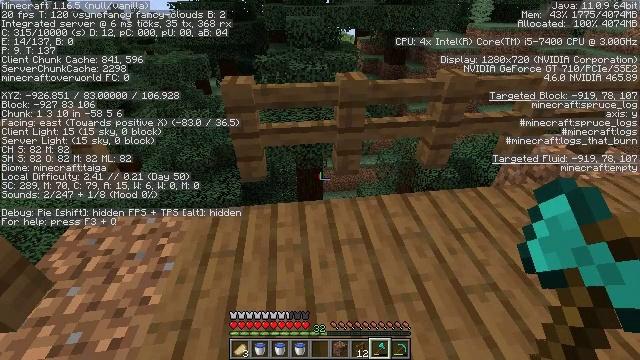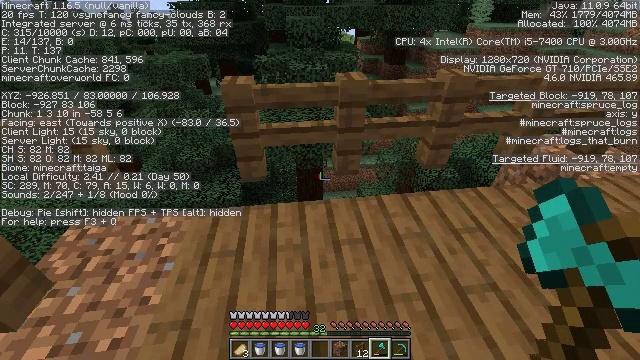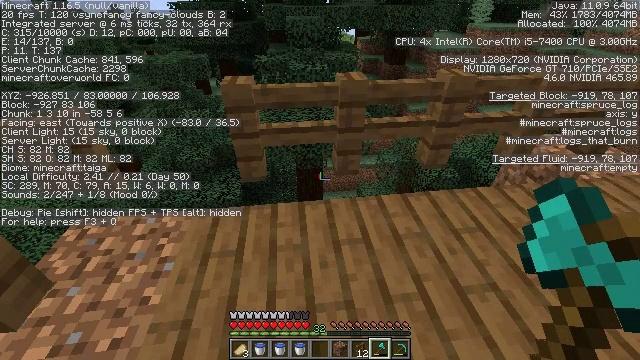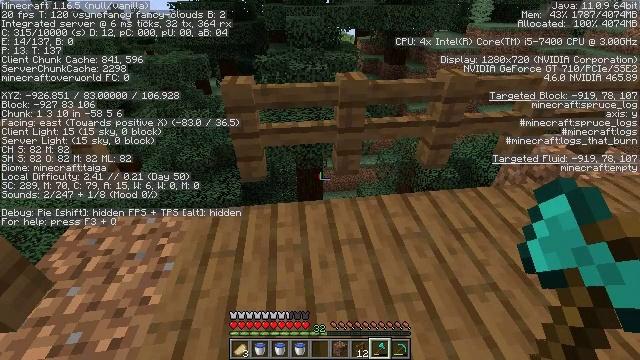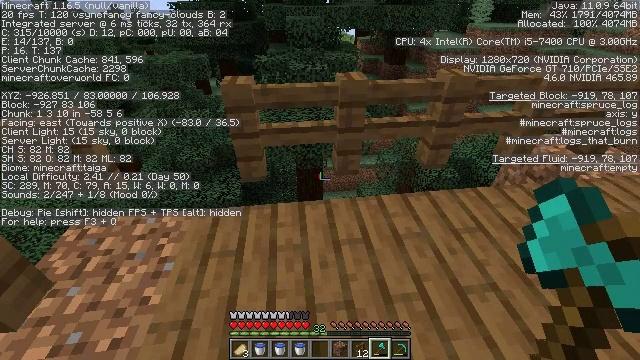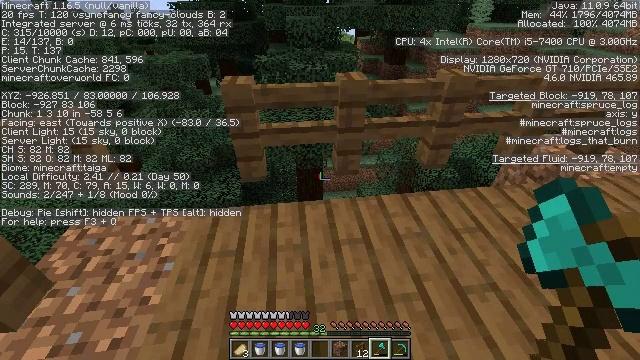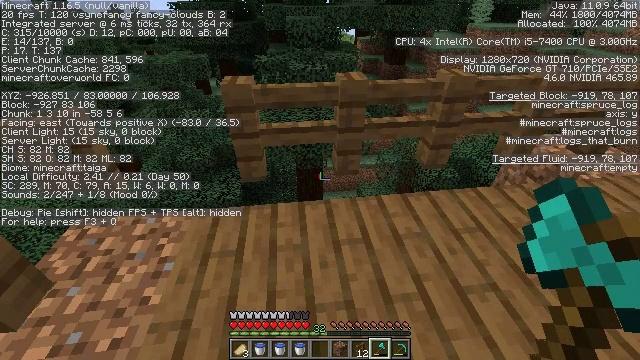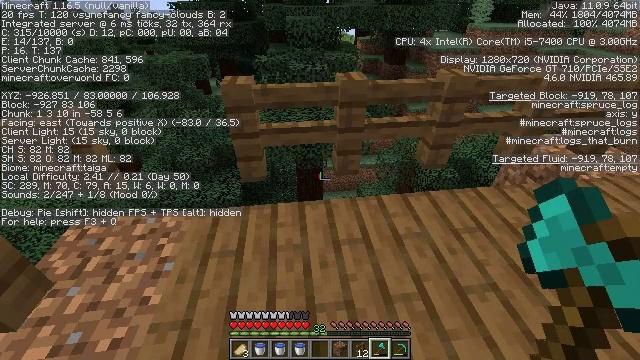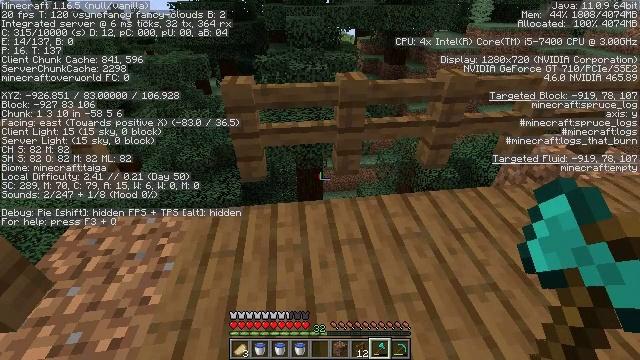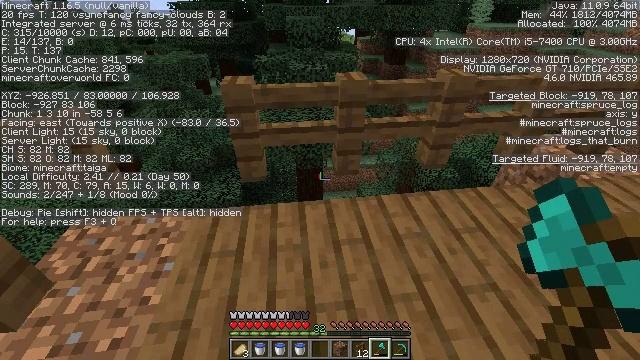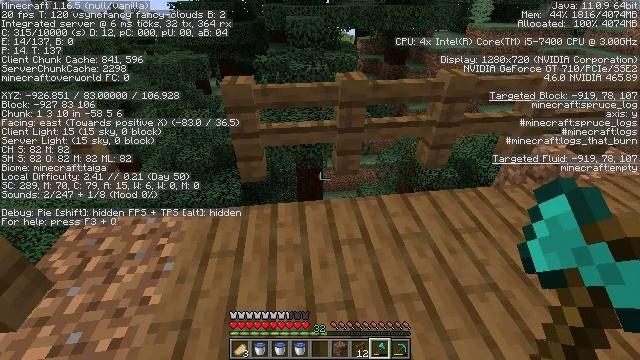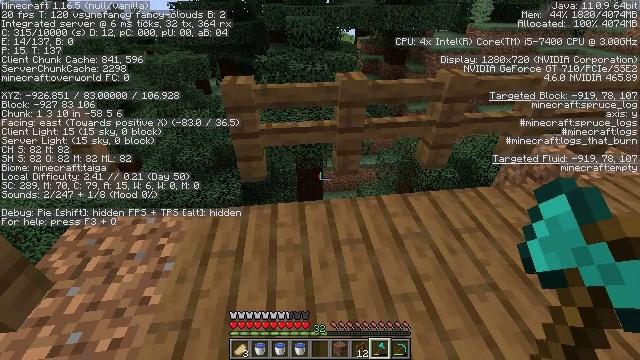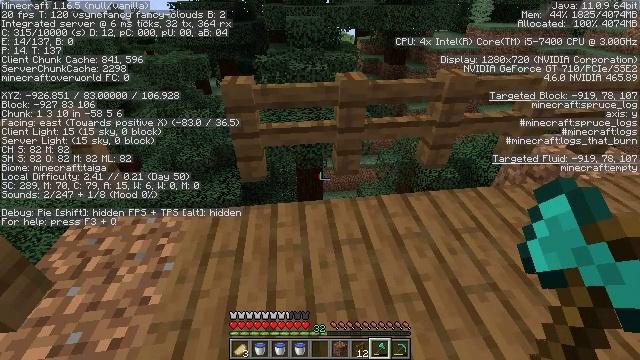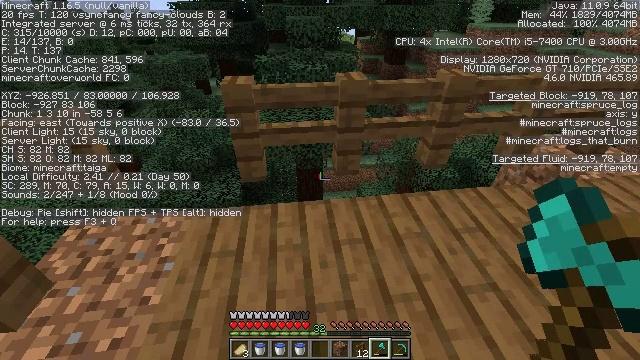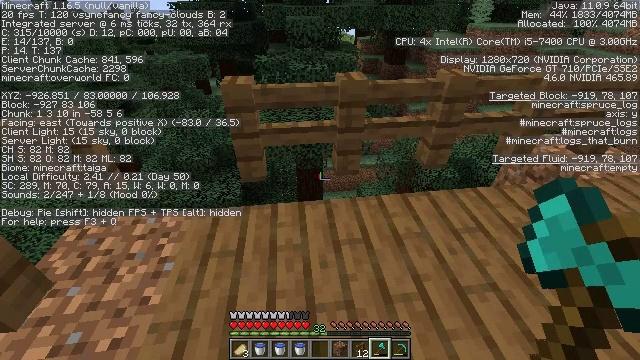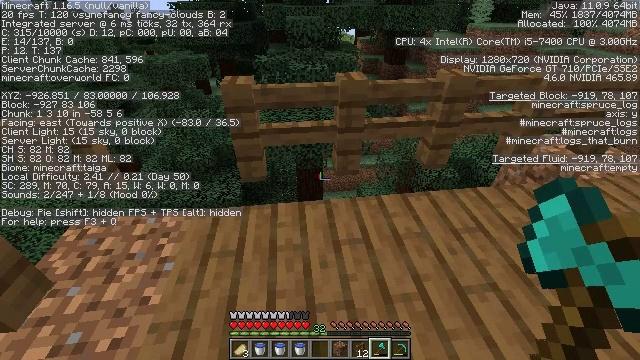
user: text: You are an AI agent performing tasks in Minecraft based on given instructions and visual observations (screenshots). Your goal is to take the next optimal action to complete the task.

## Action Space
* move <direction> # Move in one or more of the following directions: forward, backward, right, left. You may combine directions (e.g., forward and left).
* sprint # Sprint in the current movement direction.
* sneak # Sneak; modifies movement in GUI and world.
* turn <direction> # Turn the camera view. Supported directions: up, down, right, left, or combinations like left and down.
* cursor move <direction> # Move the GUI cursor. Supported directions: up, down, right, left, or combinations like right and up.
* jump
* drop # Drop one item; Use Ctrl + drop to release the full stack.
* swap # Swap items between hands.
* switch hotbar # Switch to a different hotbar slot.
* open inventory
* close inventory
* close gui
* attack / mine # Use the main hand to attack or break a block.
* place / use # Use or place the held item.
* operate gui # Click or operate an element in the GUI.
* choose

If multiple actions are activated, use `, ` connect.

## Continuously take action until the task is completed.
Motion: motion action
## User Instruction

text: Gather spruce fence pieces.
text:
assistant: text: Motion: no_op
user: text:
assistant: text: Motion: no_op
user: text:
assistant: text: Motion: no_op
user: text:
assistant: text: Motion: no_op
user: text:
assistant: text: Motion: no_op
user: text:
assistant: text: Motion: no_op
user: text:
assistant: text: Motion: no_op
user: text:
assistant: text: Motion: no_op
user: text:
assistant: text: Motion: no_op
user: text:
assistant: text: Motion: no_op
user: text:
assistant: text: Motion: no_op
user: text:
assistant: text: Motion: no_op
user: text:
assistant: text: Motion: no_op
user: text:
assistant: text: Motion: no_op
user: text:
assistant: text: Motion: no_op
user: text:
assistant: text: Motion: no_op
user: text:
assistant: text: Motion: no_op
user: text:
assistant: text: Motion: no_op
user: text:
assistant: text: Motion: no_op
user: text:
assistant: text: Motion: no_op
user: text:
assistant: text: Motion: no_op
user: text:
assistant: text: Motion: no_op
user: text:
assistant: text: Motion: no_op
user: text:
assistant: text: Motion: no_op
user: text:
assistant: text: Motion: no_op
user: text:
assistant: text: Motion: no_op
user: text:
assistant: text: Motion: no_op
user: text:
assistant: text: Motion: no_op
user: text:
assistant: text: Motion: no_op
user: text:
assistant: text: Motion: no_op